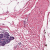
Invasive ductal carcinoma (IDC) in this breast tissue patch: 0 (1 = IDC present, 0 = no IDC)